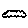
Label: cloud